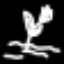
Label: leaf